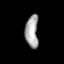
Tissue: prostate
Cell type: Myeloid cells
Senescence score: 0.6933
Nuclear area (px): 413
Mean DAPI intensity: 167.291